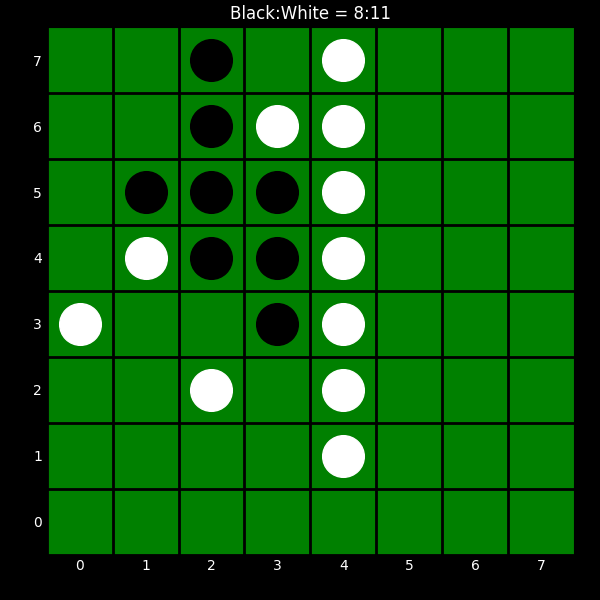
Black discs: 8
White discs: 11